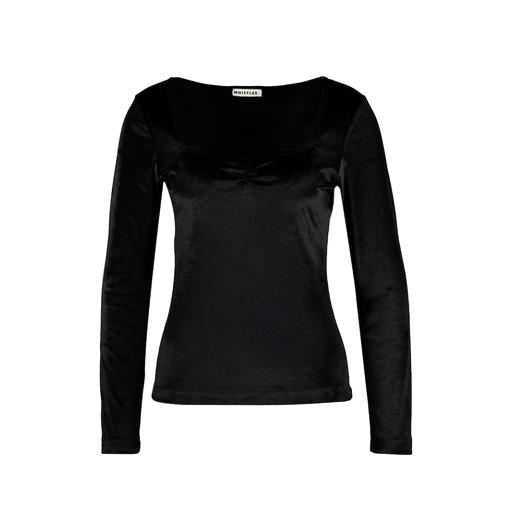
black eliza long-sleeved top, her longsleeve top, long-sleeve top, white background